Question: I need help with basic configuration on devices (switches, routers, and PC's) On CISCO packet tracer. Any suggestion?

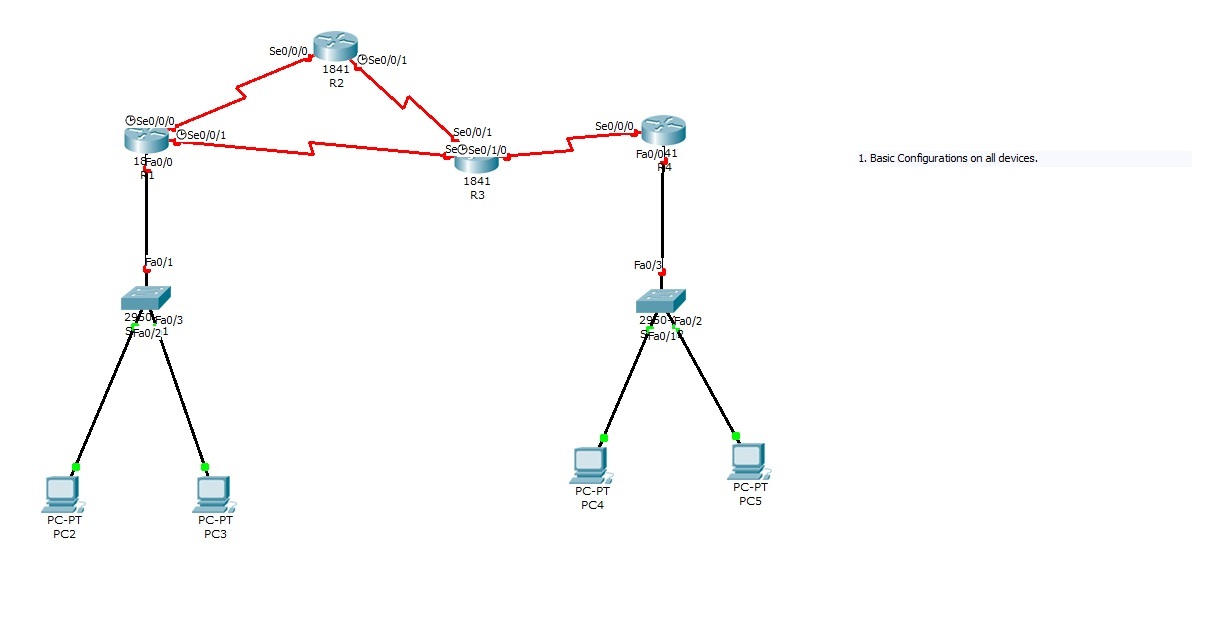
Answer: I haven't worked with packet tracer but in my gns3 labs I would use a 10.10.lower routerid+higher routerid.routerid
So the interface between r1 and r3 would be 10.10.13.1 for r1 to r3 and the other side would be 10.10.13.3, on the r3 side and on r2 to r3 use 10.10.23.2 on r2 and 10.10.23.3 on r3
Then run a generic eigrp setup between them using the same setup on all of them and you are done.
router eigrp 1
network 0.0.0.0 0.0.0.0
On the switch you would use a vlan say 10 give that an IP address and then put the computer in that vlan with a switchport access vlan 10 command on that interface.
You will be able to ping then but again I use gns3 for my labs, make sure the switch to router link is a trunk on the switch side (encapsulation dot1q
has to be configured on the router too to allow trunking)